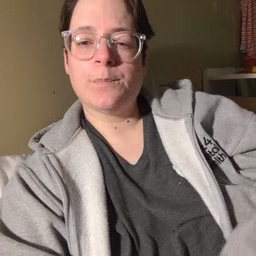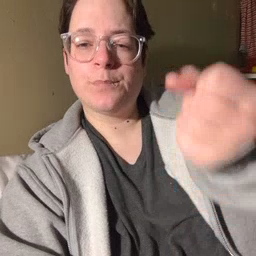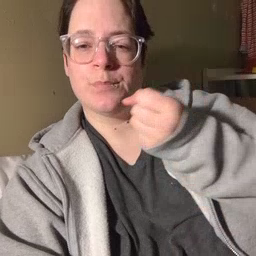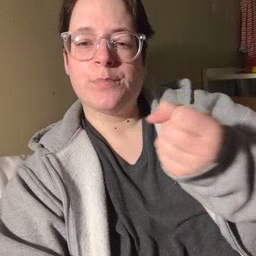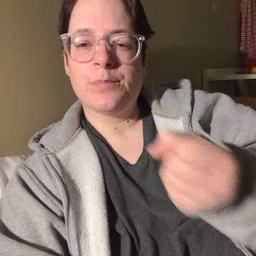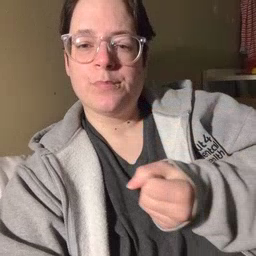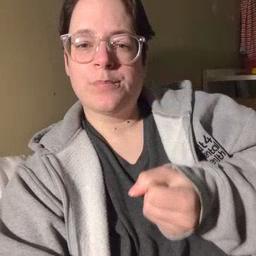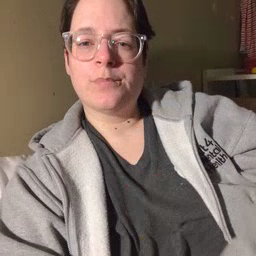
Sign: drawer